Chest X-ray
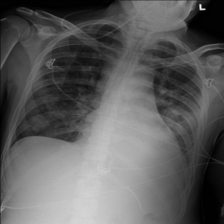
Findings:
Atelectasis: positive
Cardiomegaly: negative
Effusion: negative
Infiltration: negative
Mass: negative
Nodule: negative
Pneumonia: negative
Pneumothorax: negative
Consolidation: positive
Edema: negative
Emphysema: negative
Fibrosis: negative
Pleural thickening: negative
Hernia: negative